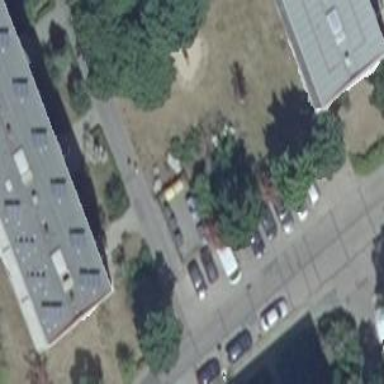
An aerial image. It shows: Recycling facility.